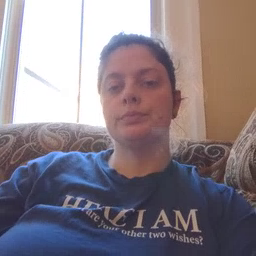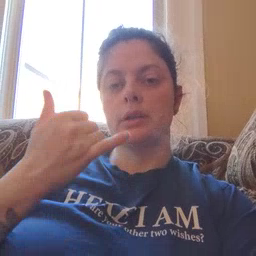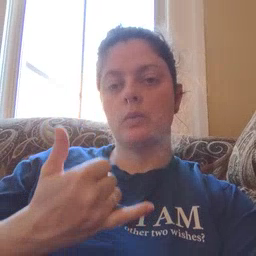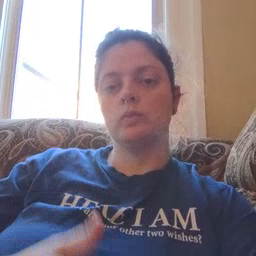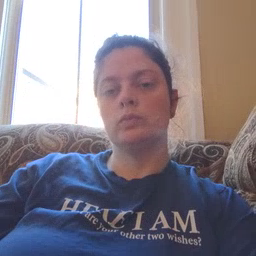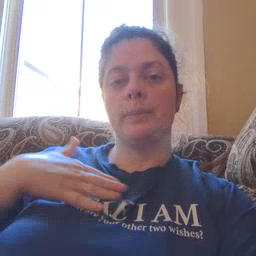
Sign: now